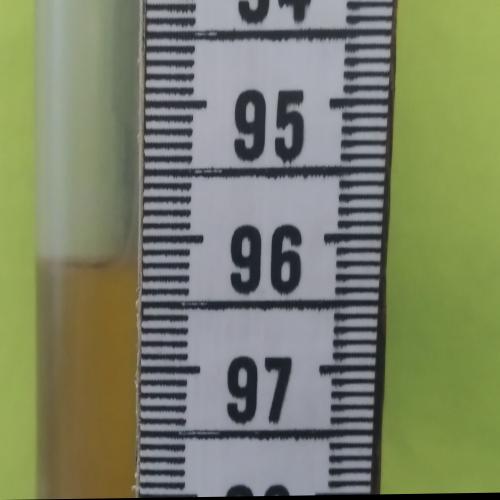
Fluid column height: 96.2 cm